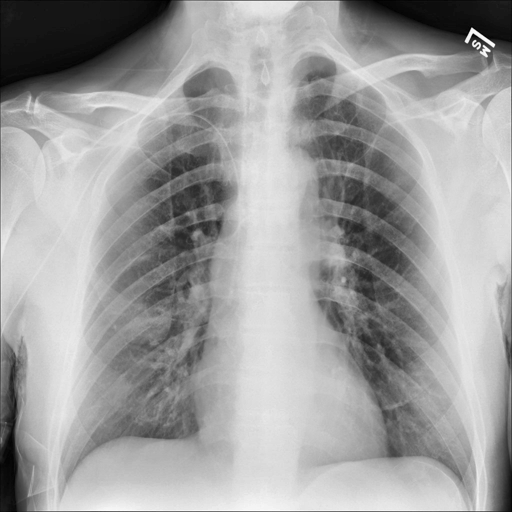
Finding: NORMAL